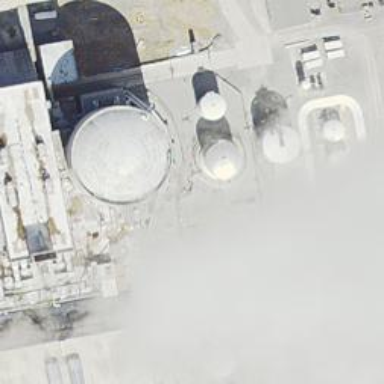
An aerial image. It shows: Nuclear power generator with steam turbine.